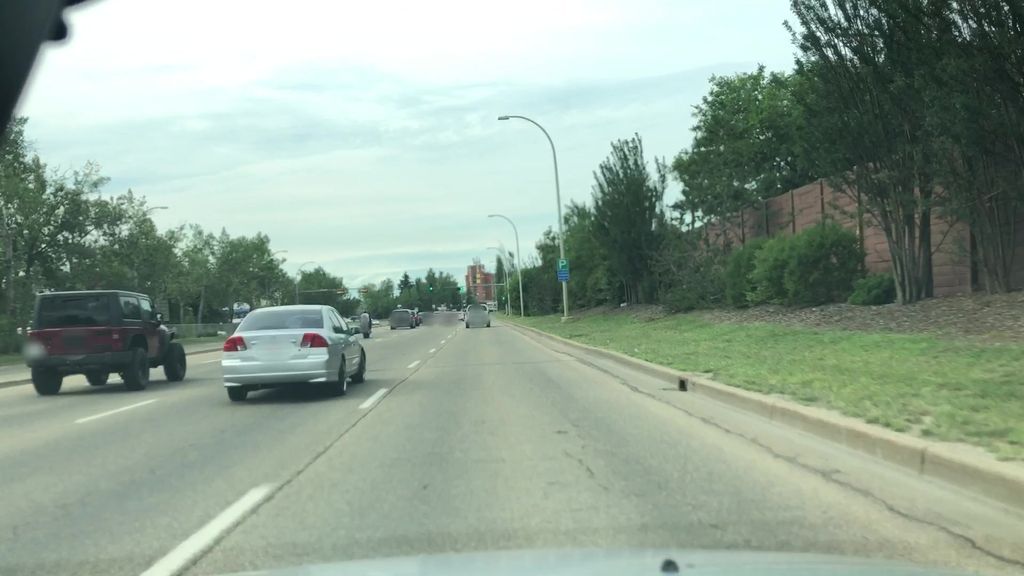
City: edmonton